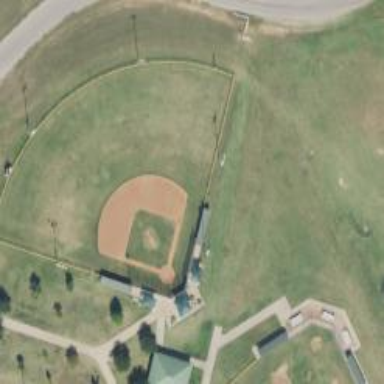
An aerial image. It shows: Baseball pitch for leisure land activities.